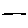
Label: line